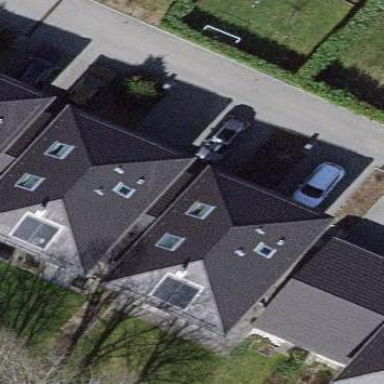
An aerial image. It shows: Semidetached house with grey roof.